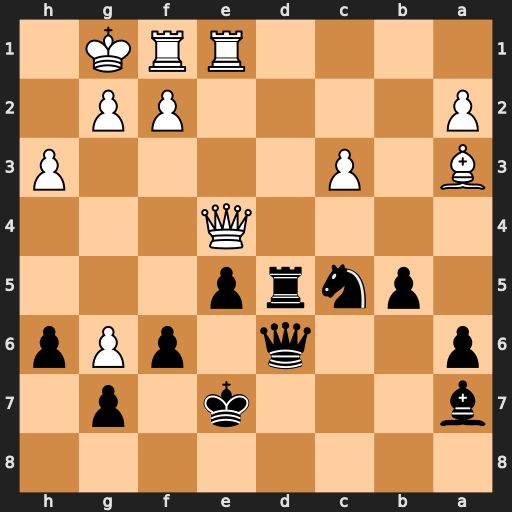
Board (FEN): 8/b3k1p1/p2q1pPp/1pnrp3/4Q3/B1P4P/P4PP1/4RRK1
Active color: b
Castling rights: -
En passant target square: -
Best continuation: Nxe4 Bxd6+ Nxd6